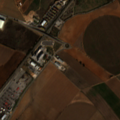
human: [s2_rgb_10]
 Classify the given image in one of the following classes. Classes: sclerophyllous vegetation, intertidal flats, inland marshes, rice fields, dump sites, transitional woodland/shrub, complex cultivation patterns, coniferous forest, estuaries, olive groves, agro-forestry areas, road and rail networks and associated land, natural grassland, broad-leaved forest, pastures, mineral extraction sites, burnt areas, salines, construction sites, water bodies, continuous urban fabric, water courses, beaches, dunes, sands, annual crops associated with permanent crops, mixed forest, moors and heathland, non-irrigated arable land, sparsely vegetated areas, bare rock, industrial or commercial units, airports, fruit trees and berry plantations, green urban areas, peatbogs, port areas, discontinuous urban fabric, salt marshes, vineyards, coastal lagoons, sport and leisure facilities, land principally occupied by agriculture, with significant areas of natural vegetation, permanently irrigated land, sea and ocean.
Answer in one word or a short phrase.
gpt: industrial or commercial units, permanently irrigated land, natural grassland